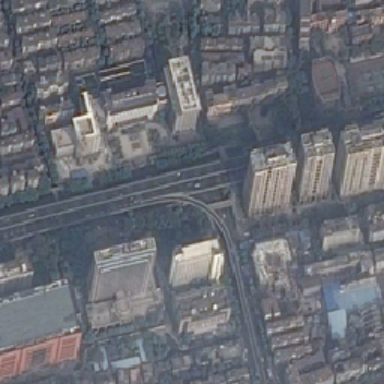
Advertisements are scattered in three places on t-road .